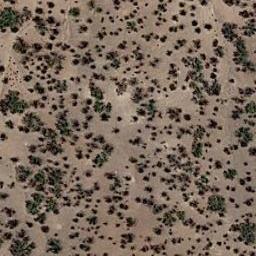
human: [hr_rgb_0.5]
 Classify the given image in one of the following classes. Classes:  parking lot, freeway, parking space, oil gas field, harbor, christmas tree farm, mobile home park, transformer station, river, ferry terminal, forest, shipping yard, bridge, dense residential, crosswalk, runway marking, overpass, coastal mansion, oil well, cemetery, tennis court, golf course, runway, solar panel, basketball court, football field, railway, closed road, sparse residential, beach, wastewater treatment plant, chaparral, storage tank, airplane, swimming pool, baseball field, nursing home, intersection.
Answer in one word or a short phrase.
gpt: chaparral